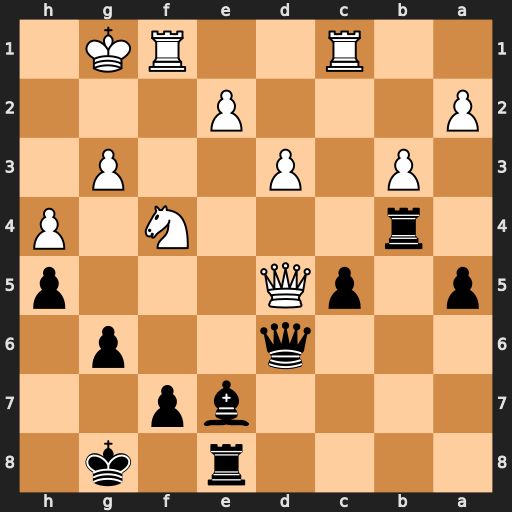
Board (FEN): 4r1k1/4bp2/3q2p1/p1pQ3p/1r3N1P/1P1P2P1/P3P3/2R2RK1
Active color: b
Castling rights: -
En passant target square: -
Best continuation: Rxf4 Qxd6 Rxf1+ Rxf1 Bxd6